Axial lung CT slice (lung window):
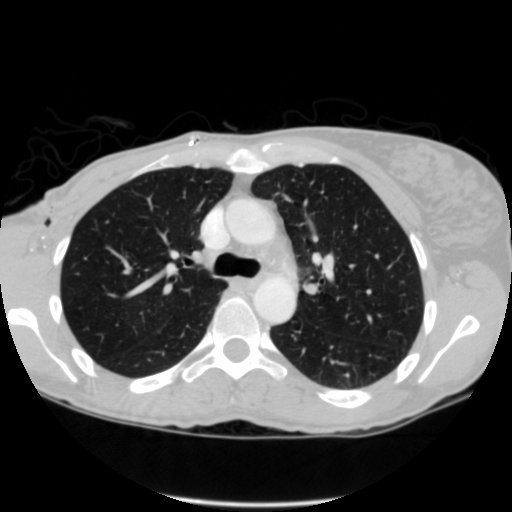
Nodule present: no